Question: i read on the net that there is no wsdl definition for REST services and also that in WCF we can use 'webHttpBinding' to create restful services. I downloaded SOA cleaner software to test my services and its screen confused me a littel. Plz have a look at following shot

Now look that 'webHttpBinding' is selected which is supposed to be a REST service and this software is asking for wsdl definition of this service. However if i switch to second option which is Plain Http(s) /REST it only requires a url to communicate with that service. Does REST have a wsdl or doesn't webHttpBinding provide REST service?
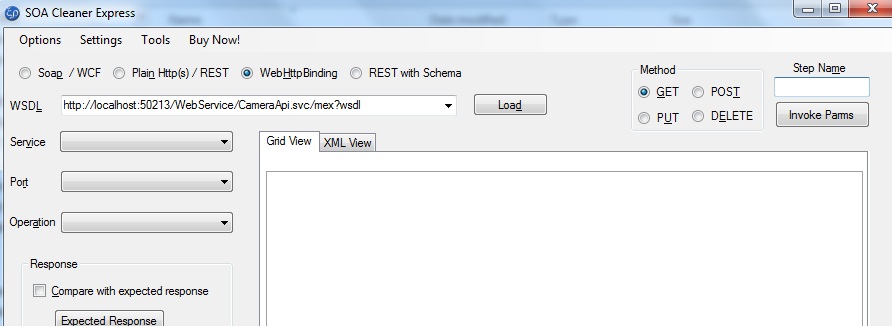
Answer: REST Services can only be described by by WADL or WSDL 2.0 which is not supported by WCF. <URL> my help you out.